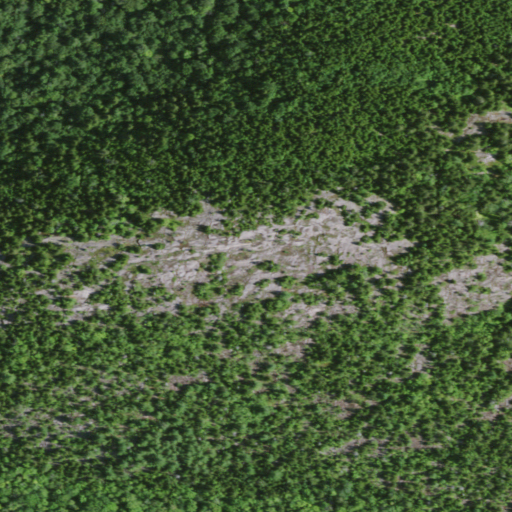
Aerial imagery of mountain in New York named Salmon Lake Mountain containing deciduous forest, shrub, evergreen forest, and mixed forest